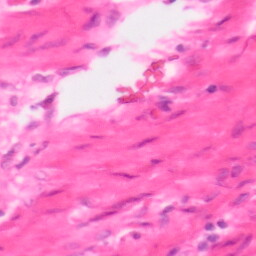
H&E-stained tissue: Colon